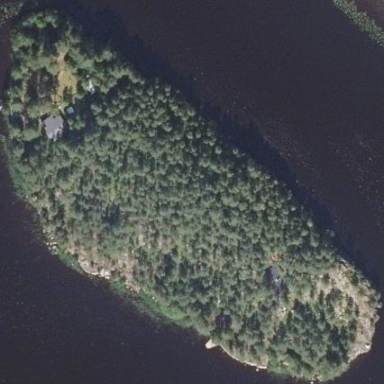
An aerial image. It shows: Islet.